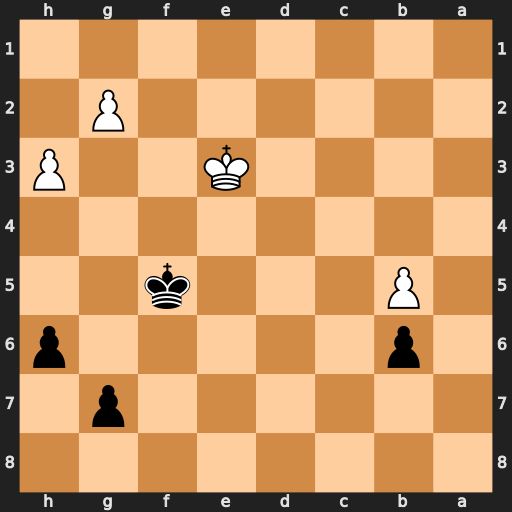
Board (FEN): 8/6p1/1p5p/1P3k2/8/4K2P/6P1/8
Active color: b
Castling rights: -
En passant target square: -
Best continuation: Ke5 g4 g5 h4 gxh4